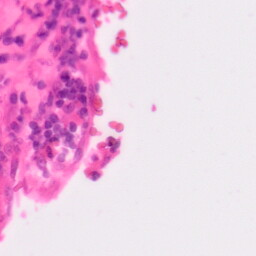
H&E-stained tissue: Colon